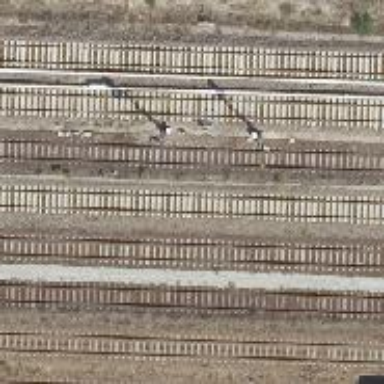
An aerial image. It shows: Railway signal.